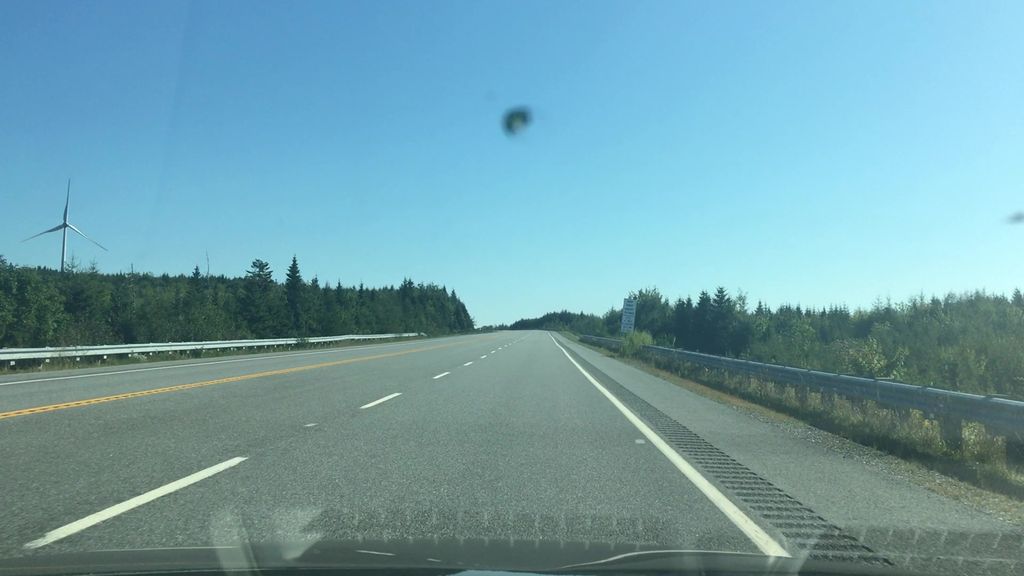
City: halifax